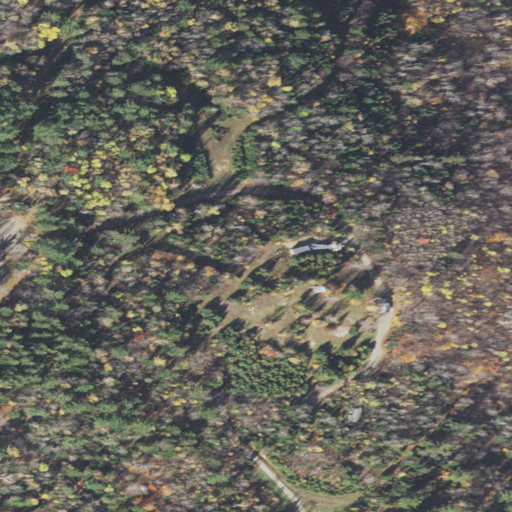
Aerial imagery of mountain in New Hampshire named Milan Hill containing mixed forest, deciduous forest, open development, evergreen forest, shrub, grassland, and medium intensity development